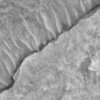
Label: not_dusty